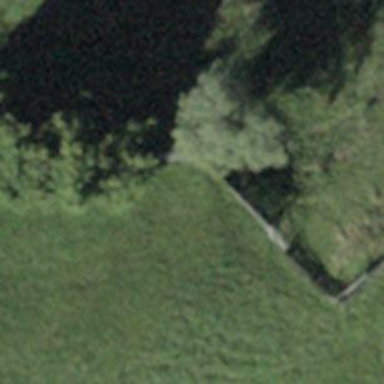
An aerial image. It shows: Wooden fence.